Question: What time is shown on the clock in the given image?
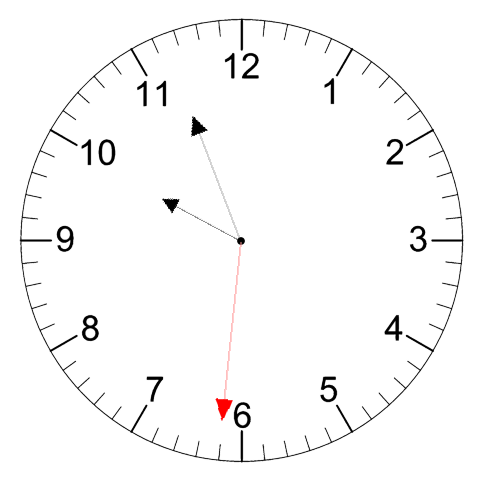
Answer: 09:56:31